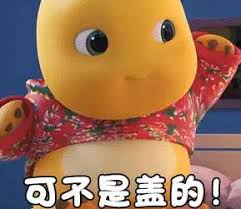
Label: nailong